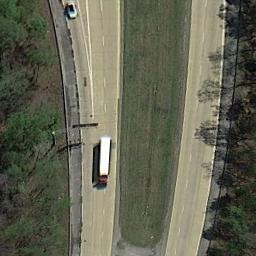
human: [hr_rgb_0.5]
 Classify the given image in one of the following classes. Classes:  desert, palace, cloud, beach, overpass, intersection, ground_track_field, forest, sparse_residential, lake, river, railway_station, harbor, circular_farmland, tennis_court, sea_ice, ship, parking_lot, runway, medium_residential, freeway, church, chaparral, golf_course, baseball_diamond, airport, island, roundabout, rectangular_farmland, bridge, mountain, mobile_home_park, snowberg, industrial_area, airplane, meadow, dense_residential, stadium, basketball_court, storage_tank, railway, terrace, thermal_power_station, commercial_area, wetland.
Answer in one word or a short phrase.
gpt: freeway